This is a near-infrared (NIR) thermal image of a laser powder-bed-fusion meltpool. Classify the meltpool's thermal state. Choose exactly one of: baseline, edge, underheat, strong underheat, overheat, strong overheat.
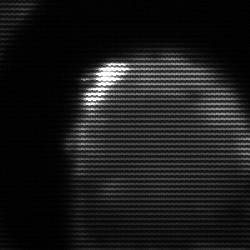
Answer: edge